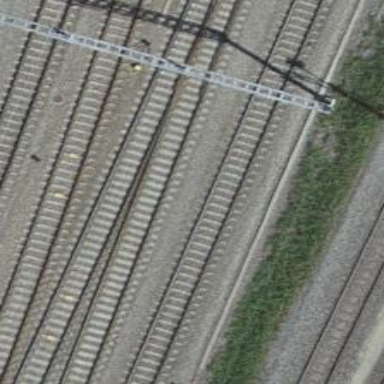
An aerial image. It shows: Railway with electrified contact lines.